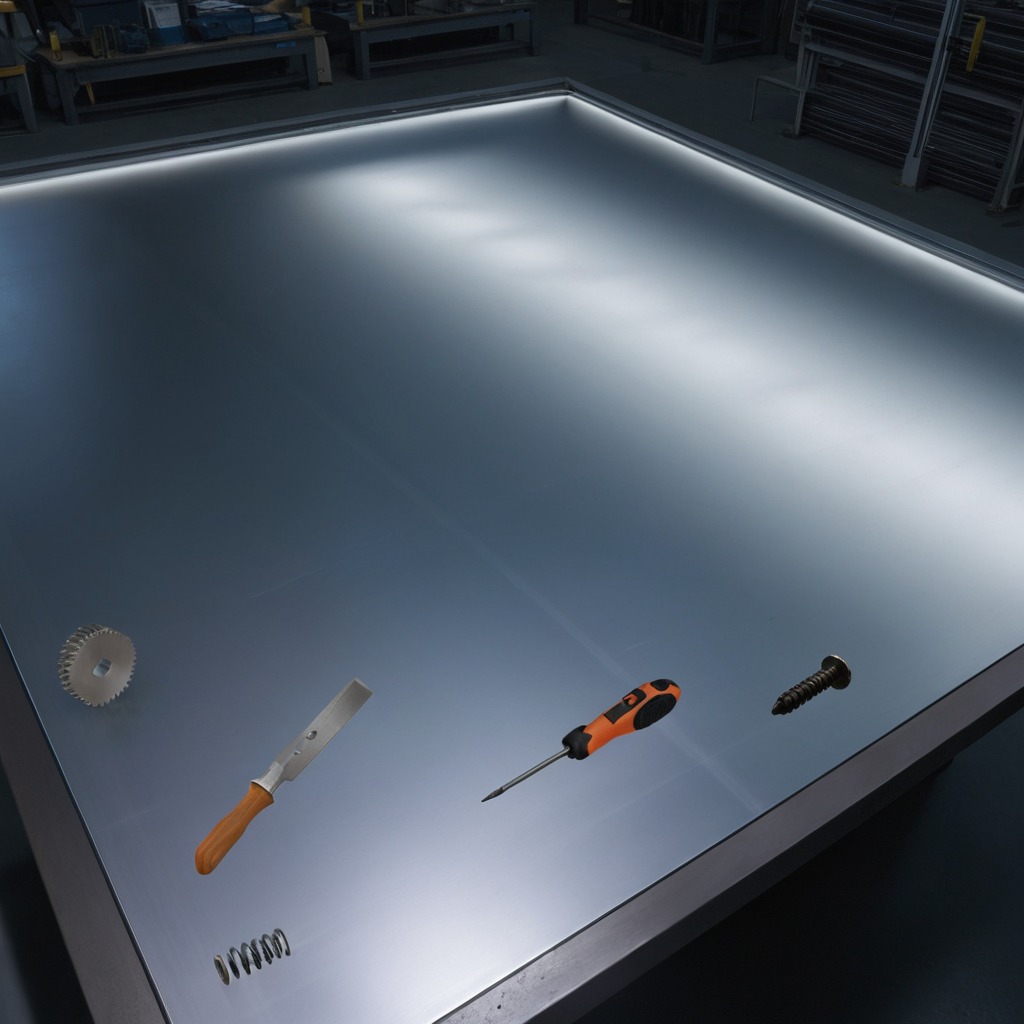
A steel gear with teeth, a metal machine screw, a coiled metal spring, a handheld metal saw, and a screwdriver are lying on the tabletop.